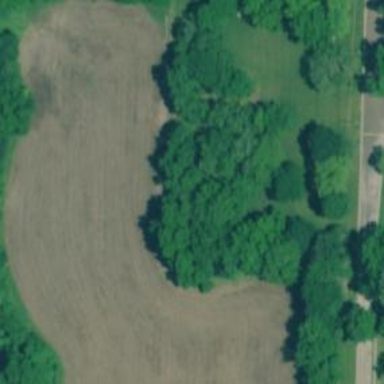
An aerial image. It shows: Disc golf hole.